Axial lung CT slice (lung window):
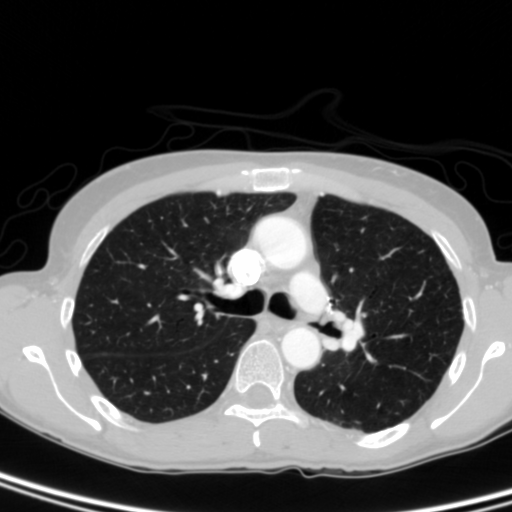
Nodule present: no